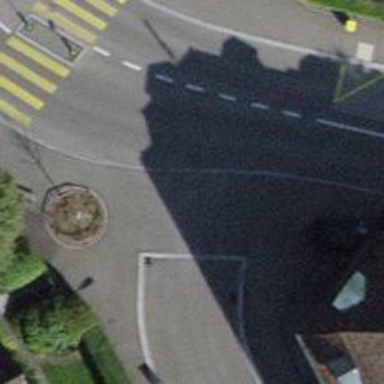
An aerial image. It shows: Unmarked crossing with traffic calming table on the road.